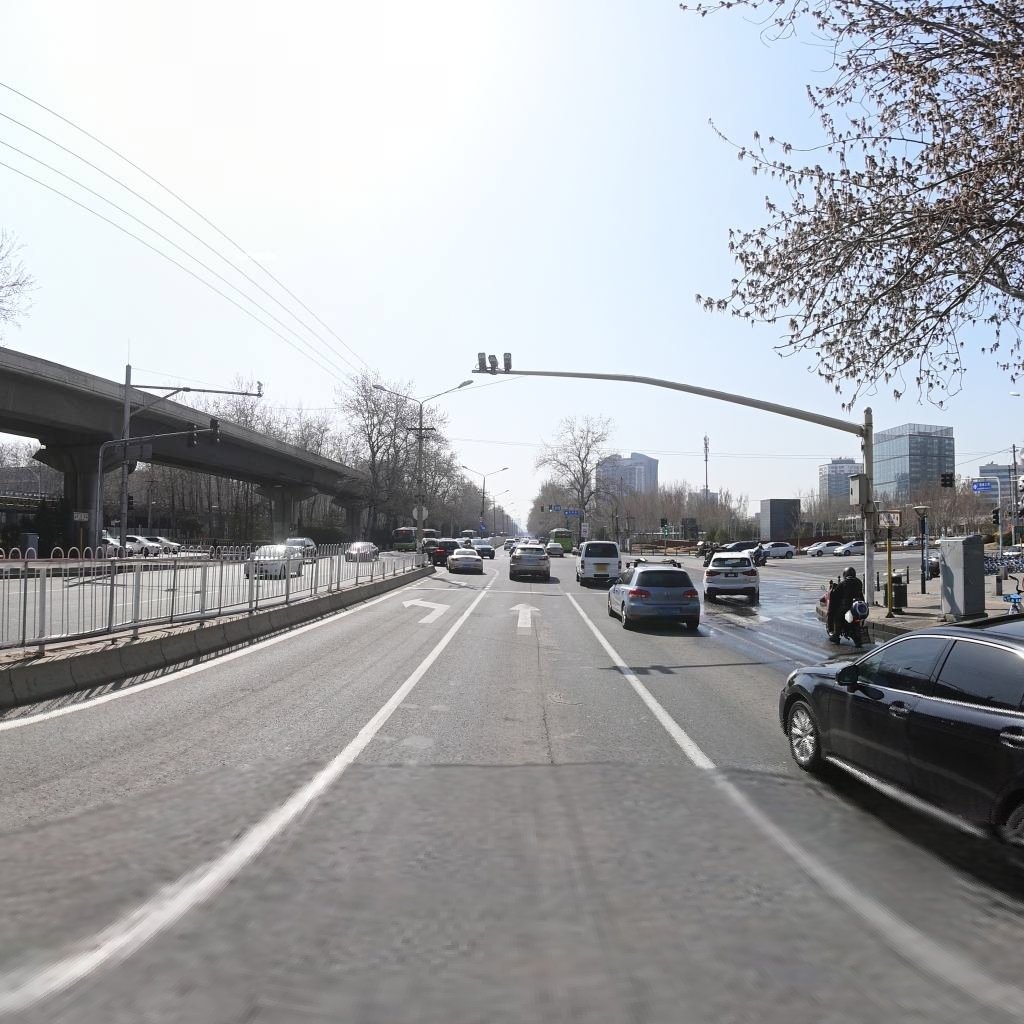
Region: Chaoyang
Road damage annotations: longitudinal crack